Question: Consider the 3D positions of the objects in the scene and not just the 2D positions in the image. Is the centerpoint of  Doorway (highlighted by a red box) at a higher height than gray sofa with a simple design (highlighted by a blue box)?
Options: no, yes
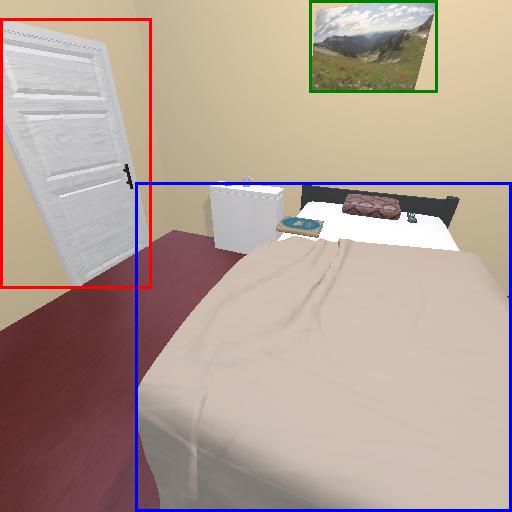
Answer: no